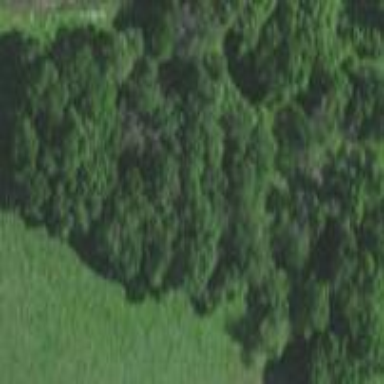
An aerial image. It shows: Deciduous broadleaved woodland.